Question: For changing the text size on the y-axis of the following heatmap in ggplot the code below 'theme' works fine, but if I also need to remove some of the axis labels for example showing only one for every three of them (in the following plot I need to show "Ej3", "Ej6" and "Ej9" for example) how could only those labels be shown?
My data:
'''
"people","1","2","3","4","5","6","7","8","9"
"Ej1",0,0,0,1,0,1,1,1,0
"Ej2",0,1,1,0,0,0,1,1,0
"Ej3",0,1,1,1,0,0,0,1,1
"Ej4",0,1,0,0,1,1,0,0,1
"Ej5",1,0,1,1,0,1,1,1,1
"Ej6",1,1,0,1,1,1,0,0,0
"Ej7",0,1,1,0,0,0,0,1,1
"Ej8",0,0,1,1,1,1,1,0,0
"Ej9",1,1,0,0,1,0,0,1,1
'''
Code so far:
'''
library(reshape2)
library(ggplot2)
library(scales)
library(plyr)
data <- read.csv("fruits2.txt", head=TRUE, sep=",")
data$people <- factor(data$people,levels=rev(data$people))
data.m = melt(data)
#data.m <- ddply(data.m, .(variable), transform, rescale = rescale(value))
data.m[,"rescale"]<-rescale(data.m[,"value"],to=c(0,1))
p <- ggplot(data.m, aes(variable, people)) +
geom_tile(aes(fill = rescale), colour = "white") +
scale_fill_gradient(low = "red", high = "green") +
theme(axis.text=element_text(size=8))
p
'''
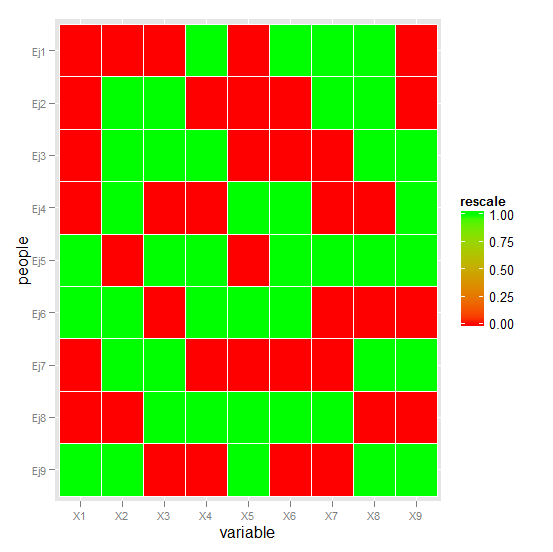
Answer: The simplest way I can think of is to define new labels and leave those blank that you want to eliminate:
'''
fewer.labels <- c("Ej9","","","Ej6","","","Ej3","","")
p <- ggplot(data.m, aes(variable, people)) +
geom_tile(aes(fill = rescale), colour = "white") +
scale_y_discrete(labels=fewer.labels) +
scale_fill_gradient(low = "red", high = "green") +
theme(axis.text=element_text(size=8))
p
'''